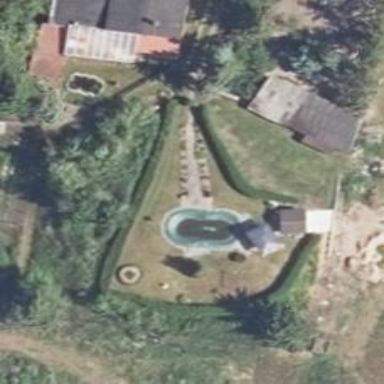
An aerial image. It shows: Swimming pool located in leisure land.